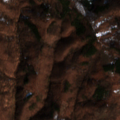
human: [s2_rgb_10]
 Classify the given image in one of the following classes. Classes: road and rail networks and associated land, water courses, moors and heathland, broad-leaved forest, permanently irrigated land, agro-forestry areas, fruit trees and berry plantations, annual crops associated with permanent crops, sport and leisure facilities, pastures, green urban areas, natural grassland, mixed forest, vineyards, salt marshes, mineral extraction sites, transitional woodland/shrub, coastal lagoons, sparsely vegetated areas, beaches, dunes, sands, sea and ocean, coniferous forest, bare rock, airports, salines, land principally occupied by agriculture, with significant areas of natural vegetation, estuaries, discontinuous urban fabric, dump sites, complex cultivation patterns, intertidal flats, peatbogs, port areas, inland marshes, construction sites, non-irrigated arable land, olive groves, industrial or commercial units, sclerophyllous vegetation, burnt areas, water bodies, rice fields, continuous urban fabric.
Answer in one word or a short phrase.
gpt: broad-leaved forest